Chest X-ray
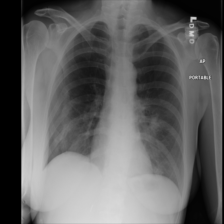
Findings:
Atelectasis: negative
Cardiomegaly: negative
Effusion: negative
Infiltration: negative
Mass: positive
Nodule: negative
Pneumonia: negative
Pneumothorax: negative
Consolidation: negative
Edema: negative
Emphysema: negative
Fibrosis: negative
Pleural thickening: negative
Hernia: negative